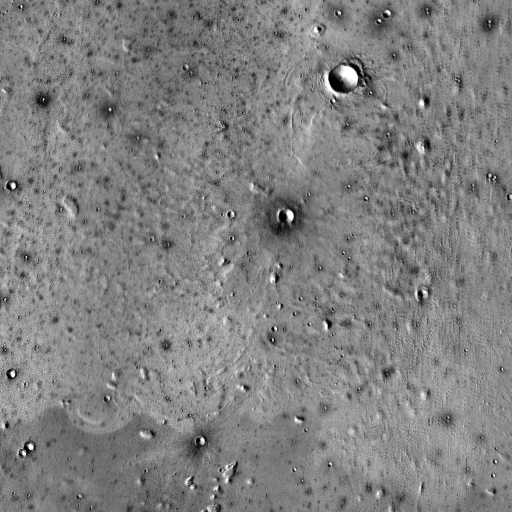
Crater classes present: Background, Other